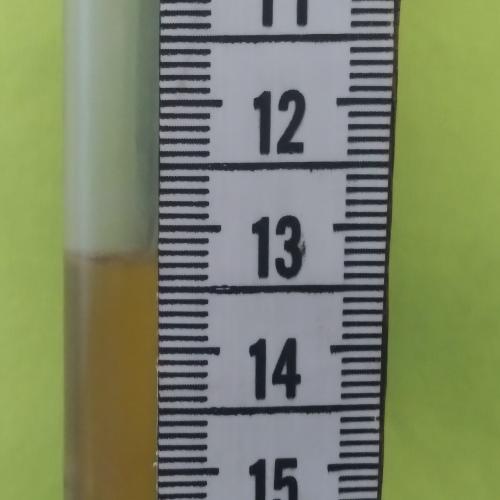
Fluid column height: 13.2 cm